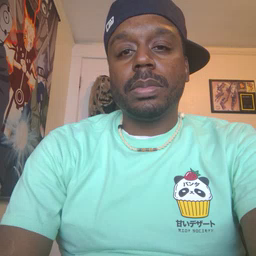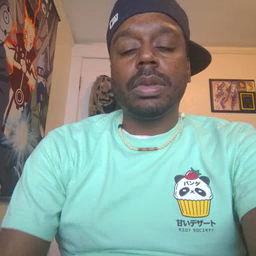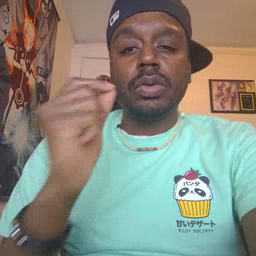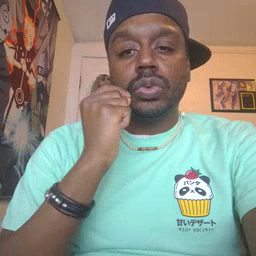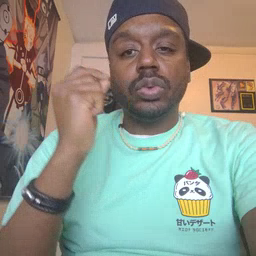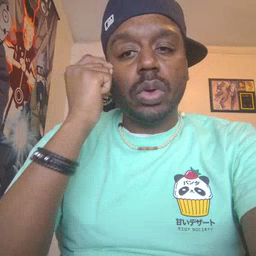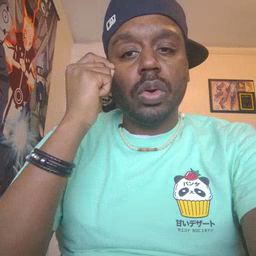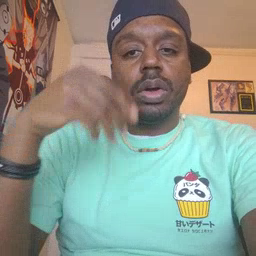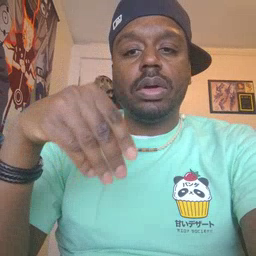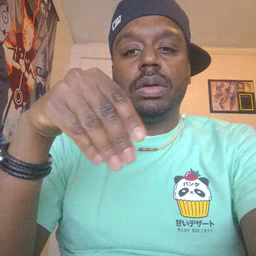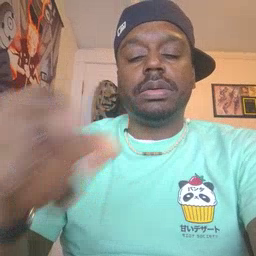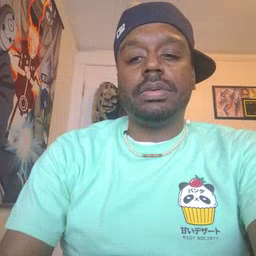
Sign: store